Question: Guys Please Help Me in The Morning it Was Working Fine Suddenly While i Was Running Test, it asked Me a Popup to Allow Access. Why i Dont Know. First i Cancelled That Pop up after again i Run The Test and Gave Access. From That Time Chrome Driver is Not Opening.

Error Stack Trace :
'''
java.lang.IllegalStateException: The driver executable does not exist: E:\Workspace\xxxxxxxxx\C:\Users\xxxxx\Downloads\chromedriver.exe
at com.google.common.base.Preconditions.checkState(Preconditions.java:199)
at org.openqa.selenium.remote.service.DriverService.checkExecutable(DriverService.java:121)
at org.openqa.selenium.remote.service.DriverService.findExecutable(DriverService.java:116)
at org.openqa.selenium.chrome.ChromeDriverService.access$0(ChromeDriverService.java:1)
at org.openqa.selenium.chrome.ChromeDriverService$Builder.findDefaultExecutable(ChromeDriverService.java:137)
at org.openqa.selenium.remote.service.DriverService$Builder.build(DriverService.java:296)
at org.openqa.selenium.chrome.ChromeDriverService.createDefaultService(ChromeDriverService.java:88)
at org.openqa.selenium.chrome.ChromeDriver.<init>(ChromeDriver.java:116)
at Lead.FinalTest.beforeTest(FinalTest.java:22)
at sun.reflect.NativeMethodAccessorImpl.invoke0(Native Method)
at sun.reflect.NativeMethodAccessorImpl.invoke(Unknown Source)
at sun.reflect.DelegatingMethodAccessorImpl.invoke(Unknown Source)
at java.lang.reflect.Method.invoke(Unknown Source)
at org.testng.internal.MethodInvocationHelper.invokeMethod(MethodInvocationHelper.java:85)
at org.testng.internal.Invoker.invokeConfigurationMethod(Invoker.java:510)
at org.testng.internal.Invoker.invokeConfigurations(Invoker.java:211)
at org.testng.internal.Invoker.invokeConfigurations(Invoker.java:138)
at org.testng.TestRunner.beforeRun(TestRunner.java:648)
at org.testng.TestRunner.run(TestRunner.java:616)
at org.testng.SuiteRunner.runTest(SuiteRunner.java:359)
at org.testng.SuiteRunner.runSequentially(SuiteRunner.java:354)
at org.testng.SuiteRunner.privateRun(SuiteRunner.java:312)
at org.testng.SuiteRunner.run(SuiteRunner.java:261)
at org.testng.SuiteRunnerWorker.runSuite(SuiteRunnerWorker.java:52)
at org.testng.SuiteRunnerWorker.run(SuiteRunnerWorker.java:86)
at org.testng.TestNG.runSuitesSequentially(TestNG.java:1215)
at org.testng.TestNG.runSuitesLocally(TestNG.java:1140)
at org.testng.TestNG.run(TestNG.java:1048)
at org.testng.remote.AbstractRemoteTestNG.run(AbstractRemoteTestNG.java:114)
at org.testng.remote.RemoteTestNG.initAndRun(RemoteTestNG.java:251)
at org.testng.remote.RemoteTestNG.main(RemoteTestNG.java:77)
'''
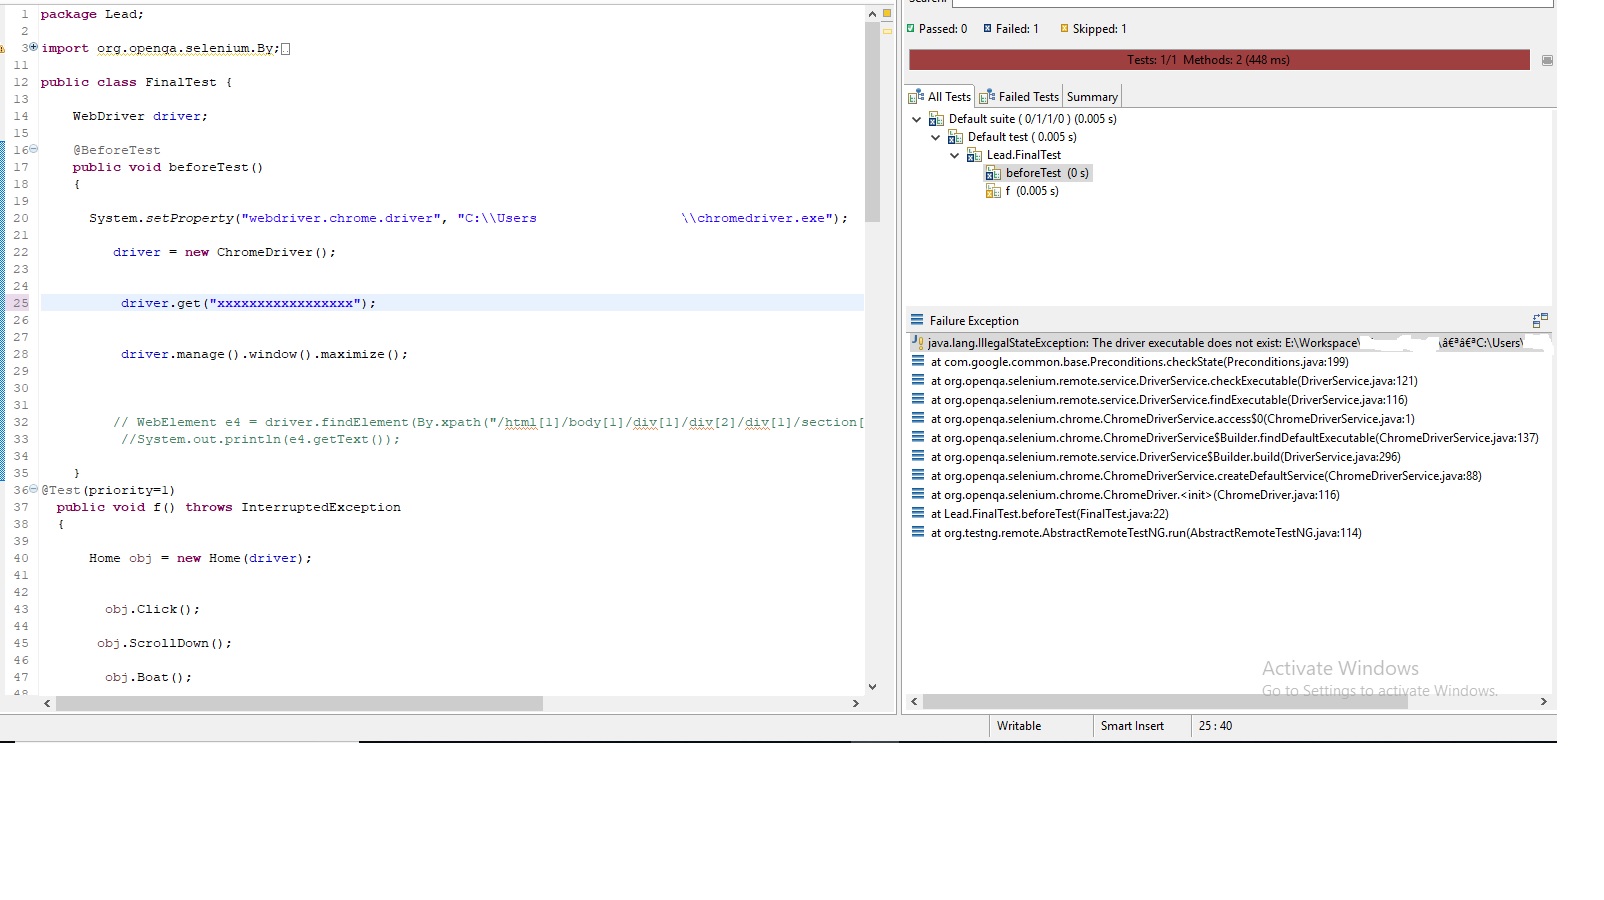
Answer: As error says, there is no executable driver exists in the path you have written.
1. Make sure, that driver still exists in the path.
2. Try to replace driver(if exists) in another folder and change path in the code
3. Reinstall driver and set new path in the code
this is not a valid location:
'''
E:\Workspace\xxxxxxxxx\C:\Users\xxxxx\Downloads\chromedriver.exe
'''